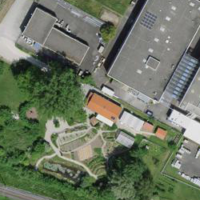
EUNIS habitat code: 55
Species observed at this site:
Juglans regia
Cardamine pratensis